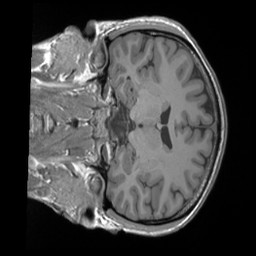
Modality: T1w
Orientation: coronal
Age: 30
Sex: male